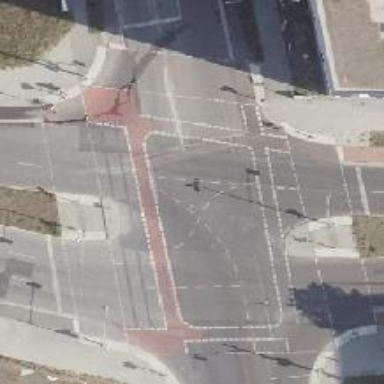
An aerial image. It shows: Tertiary road with separate sidewalk and lane for cyclists. The road and cycleway both have asphalt surfaces.